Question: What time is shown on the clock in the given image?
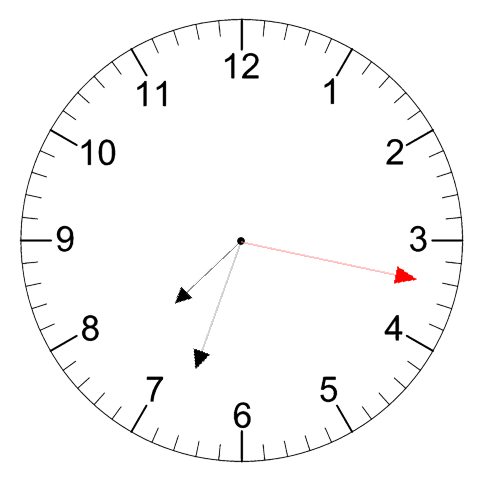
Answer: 07:33:17